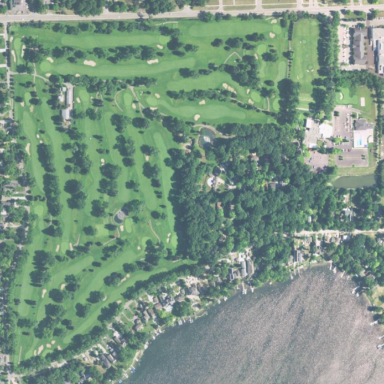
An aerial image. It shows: Golf course.